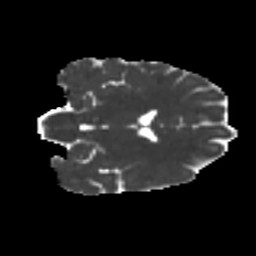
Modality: MD
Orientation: coronal
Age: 33
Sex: female
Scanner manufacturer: ge
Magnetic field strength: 3 T
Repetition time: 7.8 s
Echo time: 0.0606 s